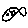
Label: fish